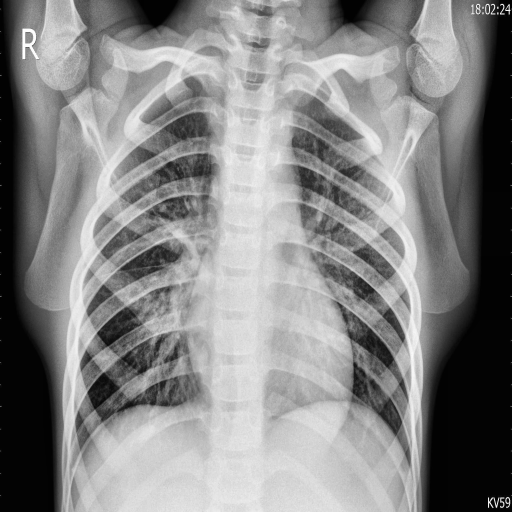
Finding: PNEUMONIA